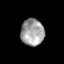
Tissue: skin
Cell type: Epithelial cells
Senescence score: 0.828
Nuclear area (px): 614
Mean DAPI intensity: 159.956